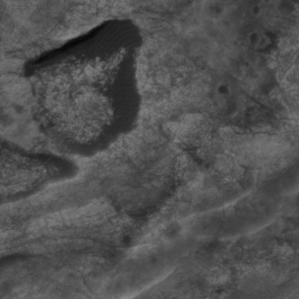
Label: non_frost